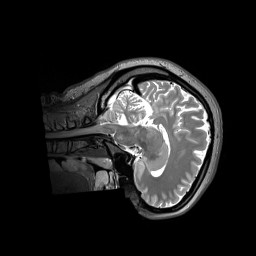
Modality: T2w
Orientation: sagittal
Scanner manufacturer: siemens
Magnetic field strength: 3 T
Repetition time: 3.2 s
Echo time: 0.406 s